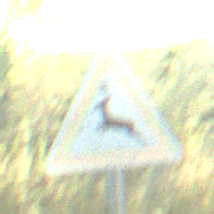
Verkehrszeichen: WildwechselRechts
Umgebung: Outdoor, RoadRail
Tageszeit: MorningAfternoon
Wetter: Clear
Licht: Natural
Jahreszeit: NotSpecified
Kontrast: HighContrast